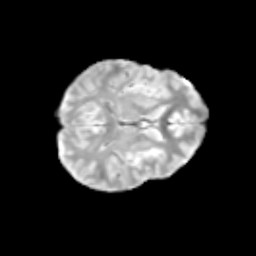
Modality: T2w
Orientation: axial
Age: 12
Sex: male
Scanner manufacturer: siemens
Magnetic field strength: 3 T
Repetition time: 3.8 s
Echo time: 0.07 s